Question: I'm working on a layout and instead of inserting an image, I wanted to try CSS. It seems like it's possible, but I don't know where to start. Everything is on a 20px grid, so what's the best way to line all of that up?
Here's a image to what I'm talking about.

Thank you!
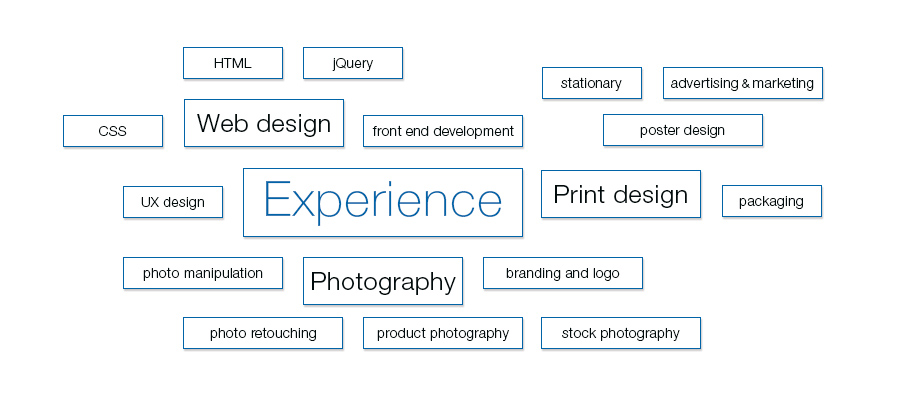
Answer: You can use any grid systems available.
<URL>